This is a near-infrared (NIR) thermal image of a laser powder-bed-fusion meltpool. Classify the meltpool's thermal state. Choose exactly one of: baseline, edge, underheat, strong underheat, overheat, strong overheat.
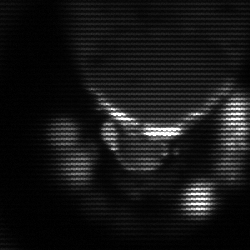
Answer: baseline